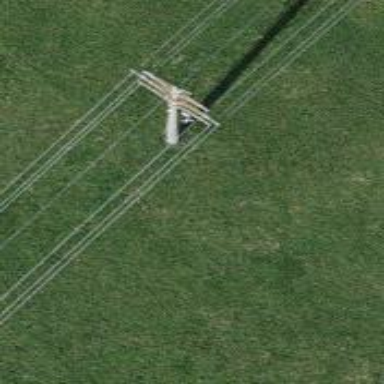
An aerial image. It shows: Power line in the image.